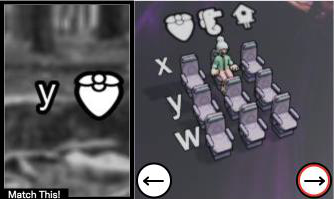
Task: seats
Answer: no